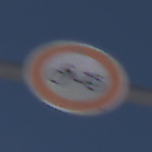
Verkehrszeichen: VerbotMofas
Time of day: MorningAfternoon
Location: Outdoor (Nature)
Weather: PartlyCloudy
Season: Winter
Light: Natural